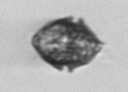
Label: Kryptoperidinium_triquetrum